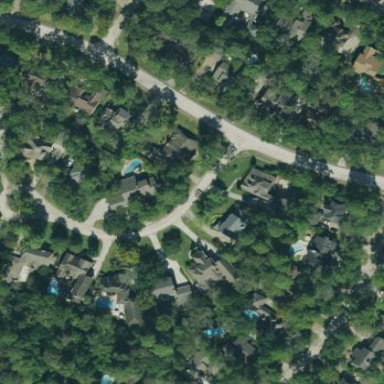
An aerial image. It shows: Residential area within neighborhood.